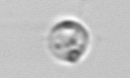
Label: Amoeba